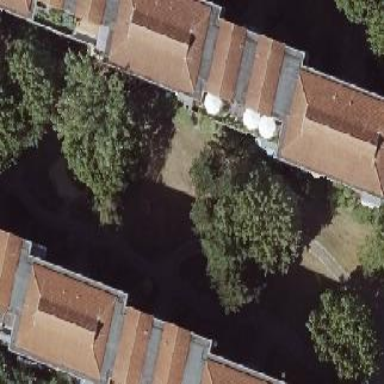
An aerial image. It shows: Apartment building with flat roof.